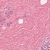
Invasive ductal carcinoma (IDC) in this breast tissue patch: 0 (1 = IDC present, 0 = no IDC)